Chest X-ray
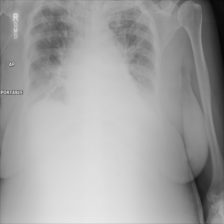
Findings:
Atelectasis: negative
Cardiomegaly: negative
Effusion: negative
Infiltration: negative
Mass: negative
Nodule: negative
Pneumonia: negative
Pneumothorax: negative
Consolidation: negative
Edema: positive
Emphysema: negative
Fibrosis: negative
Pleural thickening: negative
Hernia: negative